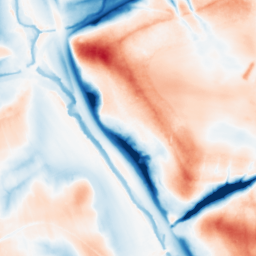
Category: multiscale
Decomposition family: dog_multiscale
Decomposition parameters: sigma_ratio: 2
n_scales: 5
base_sigma: 0.5
Upsampling method: cubic_mitchell
Upsampling parameters: scale: 8
Upsampling scale: 8